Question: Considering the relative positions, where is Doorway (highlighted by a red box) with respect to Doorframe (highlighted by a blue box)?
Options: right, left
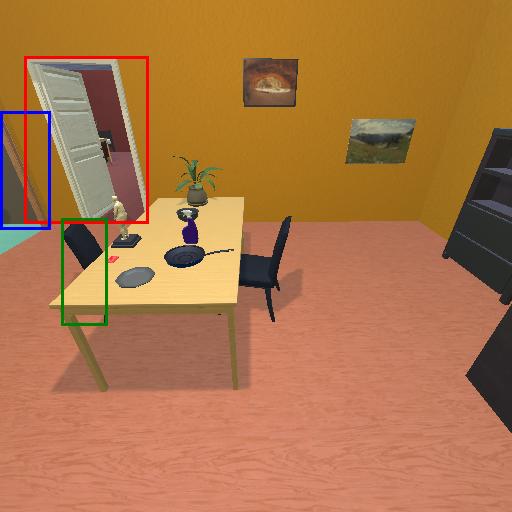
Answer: right